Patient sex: F
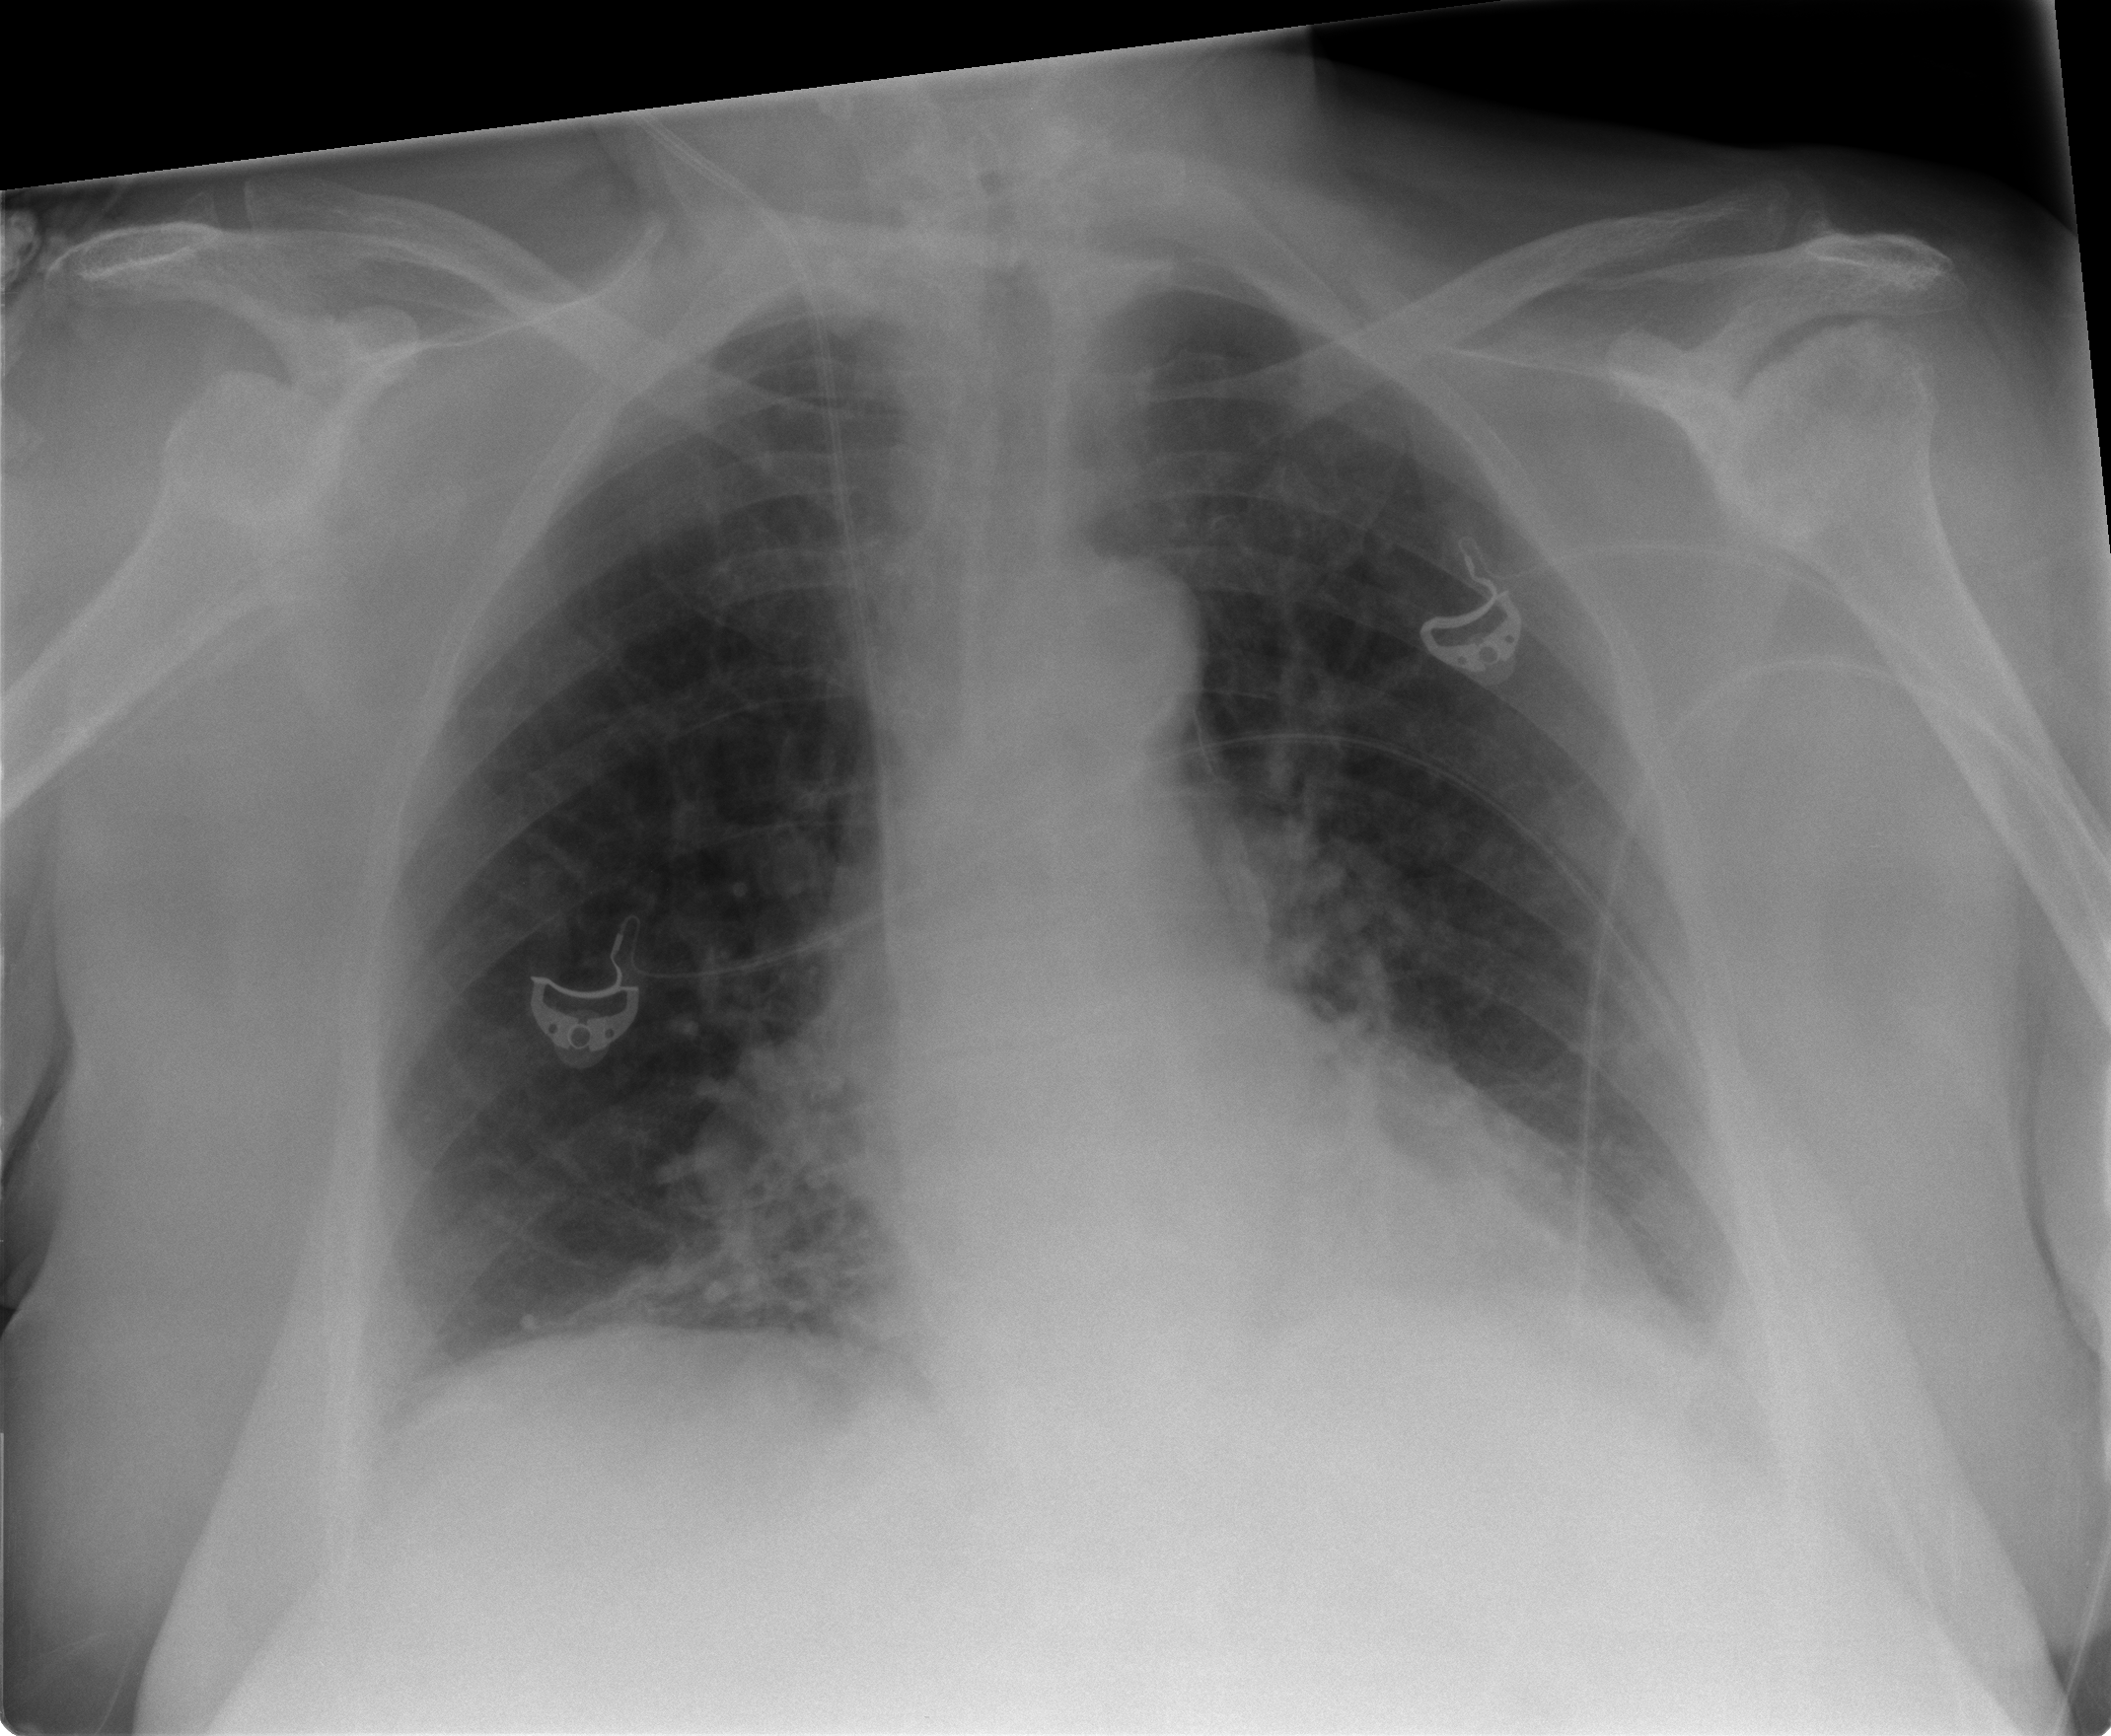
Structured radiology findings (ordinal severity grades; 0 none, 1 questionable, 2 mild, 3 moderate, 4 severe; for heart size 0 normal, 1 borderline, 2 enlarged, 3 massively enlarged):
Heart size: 0
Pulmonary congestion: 0
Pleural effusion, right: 0
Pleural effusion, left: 0
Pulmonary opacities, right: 0
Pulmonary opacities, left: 0
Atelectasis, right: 1
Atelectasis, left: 0